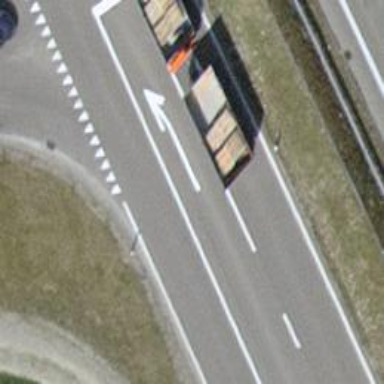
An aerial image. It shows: Primary road with asphalt surface.